Question: I want to change UISlider thumb image during the slide.
Basically to set thumbImage acording to the value.

The idea was to rotate the image according to the value and set it to the thumb.
So I tried to set the thumb image by overriding
'''
-(BOOL)continueTrackingWithTouch:(UITouch *)touch withEvent:(UIEvent *)event
[self setThumbImage:[self imageRotatedByDegrees:50] forState:UIControlStateHighlighted];
'''
and I also tried the same thing when I added an action to my slider.
Unfortunately in both implementations the image simply disappears.
Do you think it possible to achieve in the way I do it?
If NO please explain and suggest an alternative way (hopefully not one that will customize and replace the whole slider)
If Yes I will really appreciate code sample.
<URL>
Thanks a lot.
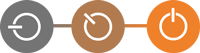
Answer: I found a mistake in my Code. Apparently I was releasing one of the image before calling 'CGContextDrawImage'.
(I still need to improve my GUI appearance to make it more nice, for instance to make the track image as I planed I made the original one transparent and added the as subview the one I need.)
'''
- (id)initWithFrame:(CGRect)frame
{
self = [super initWithFrame:frame];
if (self) {
self.thumbImage = [self imageWithImage:[UIImage imageNamed:@"IconForSlider.png"] scaledToSize:CGSizeMake(frame.size.height, frame.size.height)];
size = self.thumbImage.size.height;
[self setThumbImage:[self imageRotatedByDegrees:0] forState:UIControlStateNormal];
[self addTarget:self action:@selector(changeValue) forControlEvents:UIControlEventValueChanged];
}
return self;
}
-(void)changeValue{
NSLog(@"ChangeValue");
[self setThumbImage:(UIImage *)[self imageRotatedByDegrees:(self.value * 100*(10/9))] forState:UIControlStateHighlighted];
[self setThumbImage:(UIImage *)[self imageRotatedByDegrees:(self.value * 100*(10/9))] forState:UIControlStateNormal];
}
#pragma mark ImageResize
- (UIImage *)imageWithImage:(UIImage *)image scaledToSize:(CGSize)newSize {
UIGraphicsBeginImageContextWithOptions(newSize, NO, 0.0);
[image drawInRect:CGRectMake(0, 0, newSize.width, newSize.height)];
UIImage *newImage = UIGraphicsGetImageFromCurrentImageContext();
UIGraphicsEndImageContext();
return newImage;
}
#pragma mark Rotate
- (UIImage *)imageRotatedByDegrees:(float)degrees
{
NSLog(@"ImageRotateByDegres");
static float Prc = 0.6;
degrees = (degrees > 90)? 90: degrees;
UIView *rotatedViewBox = [[UIView alloc] initWithFrame:CGRectMake(0,0,size,size)];
CGSize rotatedSize = rotatedViewBox.frame.size;
// Create the bitmap context
UIGraphicsBeginImageContextWithOptions(rotatedSize , NO, 0.0);
CGContextRef bitmap = UIGraphicsGetCurrentContext();
UIColor *color = [self.colorsArray objectAtIndex:lround(self.value*100)];
[color setFill];
CGContextRef bitmap = UIGraphicsGetCurrentContext();
[[UIColor colorWithRed:((139 + (116/100)*self.value*100)/255.0) green:141/255.0f blue:149/255.0f alpha:1.0f] setFill];
// Move the origin to the middle of the image so we will rotate and scale around the center.
CGContextTranslateCTM(bitmap, rotatedSize.width/2, rotatedSize.height/2);
// Rotate the image context
CGContextRotateCTM(bitmap,DEGREES_TO_RADIANS(degrees));
CGContextClipToMask(bitmap, CGRectMake(-1*size/ 2, -1*size / 2, size, size), [self.thumbImage CGImage]);
CGContextAddRect(bitmap, CGRectMake(-1*size/ 2, -1*size / 2, size, size));
CGContextDrawPath(bitmap,kCGPathFill);
//Prc and 1.07 are for better view
CGContextDrawImage(bitmap, CGRectMake(-1.07*size/2*Prc, -1*size/2*Prc,size*Prc,size*Prc), [[UIImage imageNamed:@"ActiveIcon.png"]CGImage]);
UIImage *newImage = UIGraphicsGetImageFromCurrentImageContext();
UIGraphicsEndImageContext();
return newImage;
}
'''
with some help from this link I create an array of colours for my slider <URL>
'''
- (UIColor *)GetColorAtValue:(float)value{
long pixelInfo = (long)floorf(_sliderImage.size.width * _sliderImage.size.height/2 + _sliderImage.size.width * value) * 4 ;
UInt8 red = data[pixelInfo]; // If you need this info, enable it
UInt8 green = data[(pixelInfo + 1)]; // If you need this info, enable it
UInt8 blue = data[pixelInfo + 2]; // If you need this info, enable it
//UInt8 alpha = data[pixelInfo + 3]; // I need only this info for my maze game
//CFRelease(pixelData);
UIColor* color = [UIColor colorWithRed:red/255.0f green:green/255.0f blue:blue/255.0f alpha:1]; // The pixel color info
return color;
'''
}